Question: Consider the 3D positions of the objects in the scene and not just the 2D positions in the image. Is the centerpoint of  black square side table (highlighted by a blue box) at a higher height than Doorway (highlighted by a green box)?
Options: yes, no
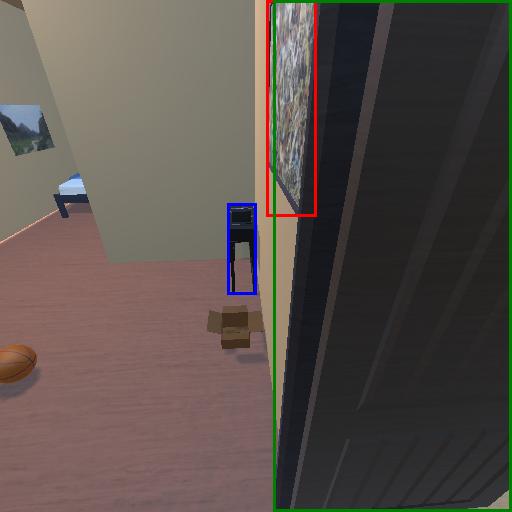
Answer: yes